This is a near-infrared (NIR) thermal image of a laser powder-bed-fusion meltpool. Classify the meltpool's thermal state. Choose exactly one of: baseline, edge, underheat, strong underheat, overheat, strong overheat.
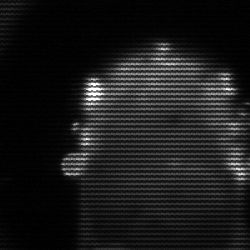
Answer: baseline